Aerial crown-view tile of a tropical tree (Barro Colorado Island, Panama), acquired 20250715:
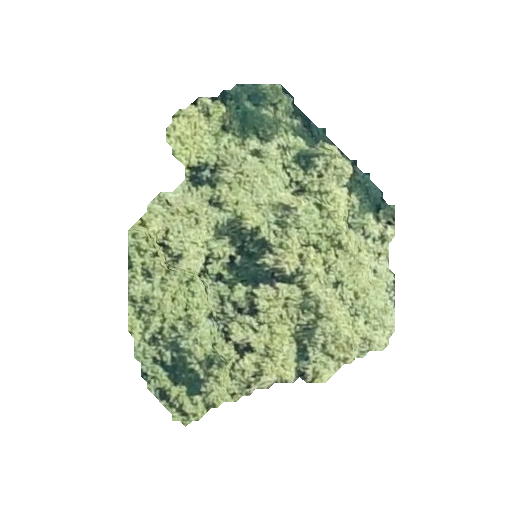
Species: Tachigali panamensis
GBIF accepted scientific name: Tachigali panamensis
Crown area: 96.918 m²